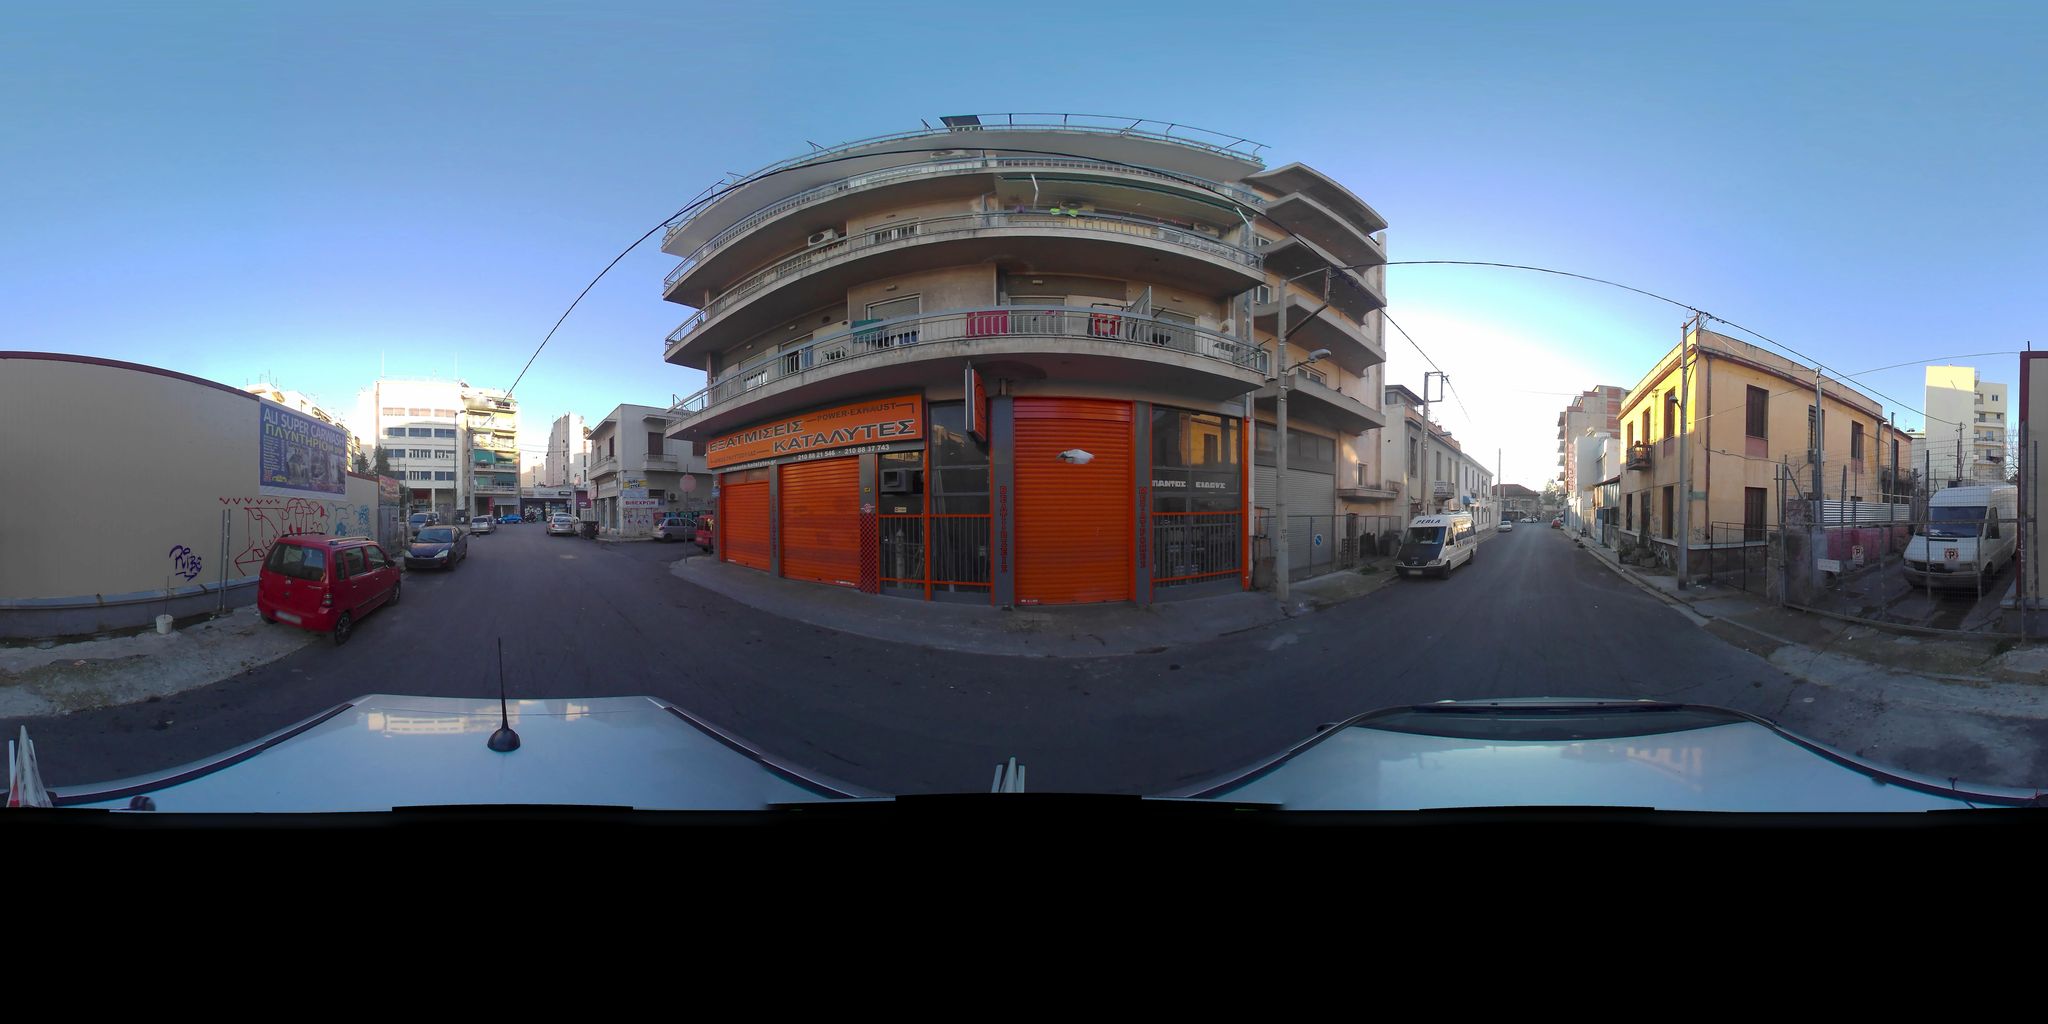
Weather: clear
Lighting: day
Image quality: slightly poor
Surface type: driving surface
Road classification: residential
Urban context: urban centre
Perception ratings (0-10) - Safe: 1.19, Lively: 6.58, Beautiful: 1.13, Boring: 4.91, Depressing: 4.82, Wealthy: 3.23